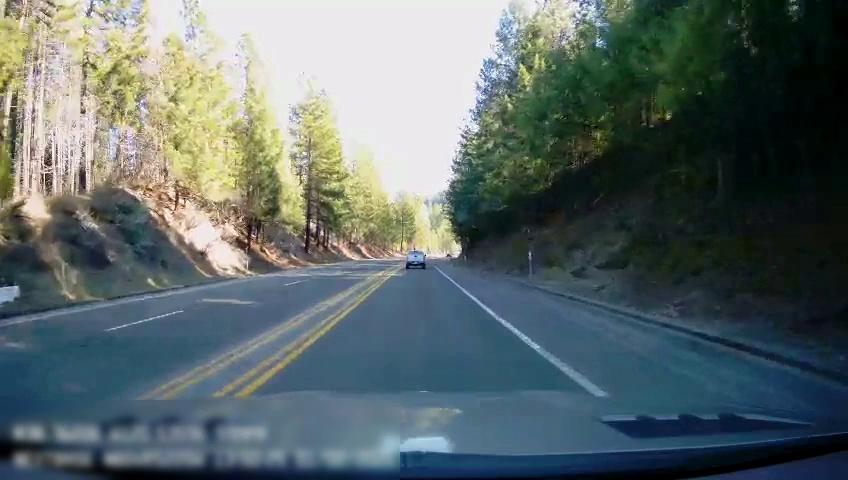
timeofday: Day
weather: Sunny
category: Drivable Space
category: Vehicles | Truck
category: Lanes | Alternate Lane
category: Lanes | Current Lane
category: Lanes | Current Lane
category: Lanes | Opposite Lane
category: Lanes | Opposite Lane
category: Lanes | Opposite Lane
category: Lanes | Opposite Lane